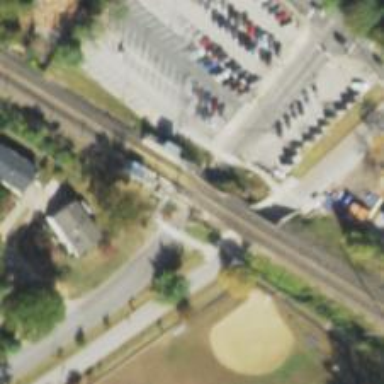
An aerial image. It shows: Bridge for electrified light rail.